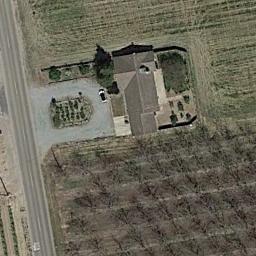
Label: residential